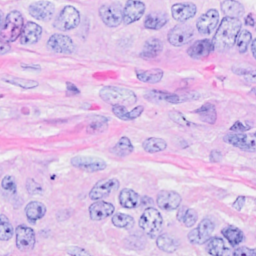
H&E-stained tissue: Breast